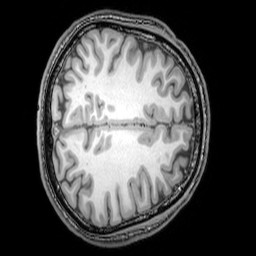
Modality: T1w
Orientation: axial
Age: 24
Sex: male
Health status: healthy
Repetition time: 0.081 s
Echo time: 0.037 s